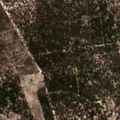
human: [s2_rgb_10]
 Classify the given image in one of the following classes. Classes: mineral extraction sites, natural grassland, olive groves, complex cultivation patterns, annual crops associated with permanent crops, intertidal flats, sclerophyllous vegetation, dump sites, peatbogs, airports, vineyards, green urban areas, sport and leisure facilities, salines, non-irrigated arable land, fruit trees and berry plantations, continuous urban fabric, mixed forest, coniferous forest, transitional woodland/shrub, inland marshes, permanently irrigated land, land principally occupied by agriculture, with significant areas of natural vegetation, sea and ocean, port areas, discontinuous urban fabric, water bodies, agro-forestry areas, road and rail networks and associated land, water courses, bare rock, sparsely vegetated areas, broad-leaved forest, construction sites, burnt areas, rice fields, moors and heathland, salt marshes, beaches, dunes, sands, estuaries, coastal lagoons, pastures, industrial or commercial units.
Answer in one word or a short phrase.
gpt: continuous urban fabric